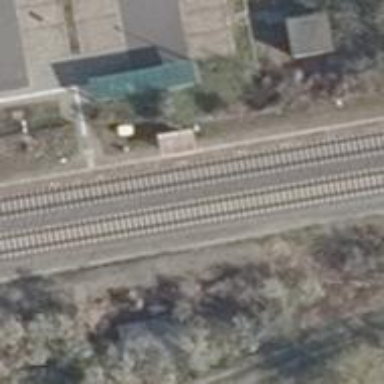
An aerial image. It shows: Stop position for public transport on the railway.